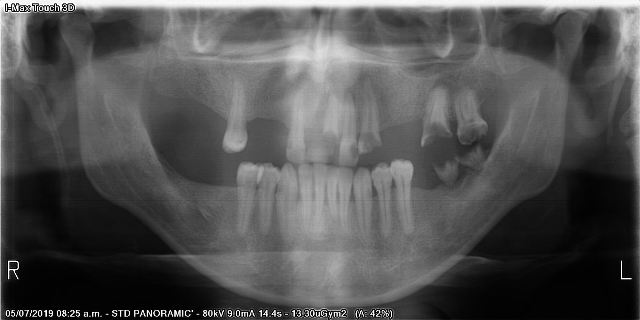
adult